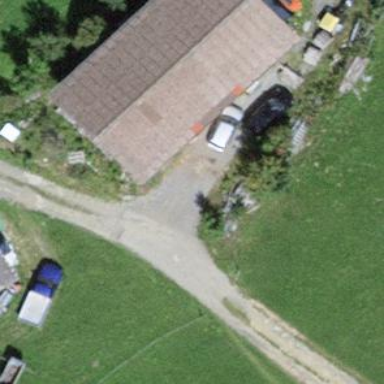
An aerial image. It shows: Shed.